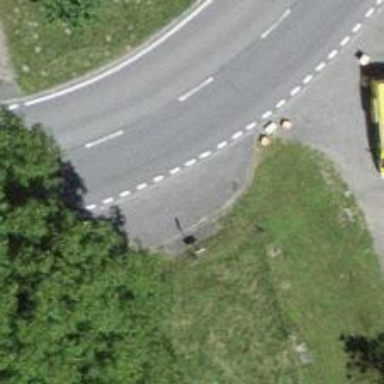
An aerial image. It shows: Bus stop with platform for public transport.